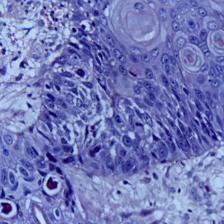
Diagnosis: OSCC